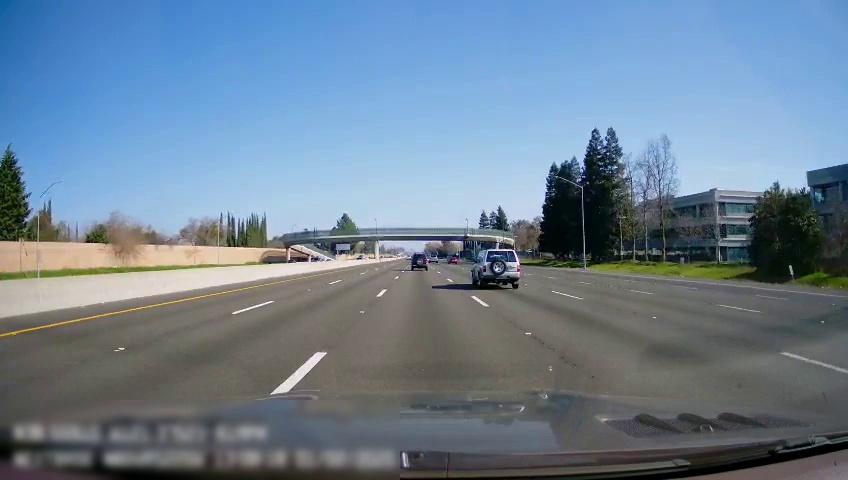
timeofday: Day
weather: Sunny
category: Drivable Space
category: Vehicles | Car
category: Vehicles | Car
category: Vehicles | SUV
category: Vehicles | Car
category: Lanes | Current Lane
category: Lanes | Alternate Lane
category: Lanes | Alternate Lane
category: Lanes | Alternate Lane
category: Lanes | Alternate Lane
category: Lanes | Alternate Lane
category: Lanes | Alternate Lane
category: Lanes | Alternate Lane